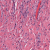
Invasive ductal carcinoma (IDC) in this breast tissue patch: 0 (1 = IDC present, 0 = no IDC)